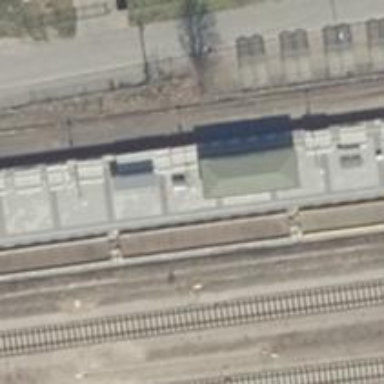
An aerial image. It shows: Shelter for public transport.